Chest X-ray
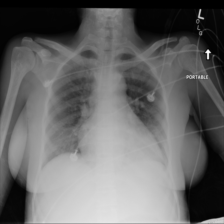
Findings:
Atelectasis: negative
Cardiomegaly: positive
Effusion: negative
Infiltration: positive
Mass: negative
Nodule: negative
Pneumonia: negative
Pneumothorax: negative
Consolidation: negative
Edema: negative
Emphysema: negative
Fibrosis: negative
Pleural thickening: negative
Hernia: negative